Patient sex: F
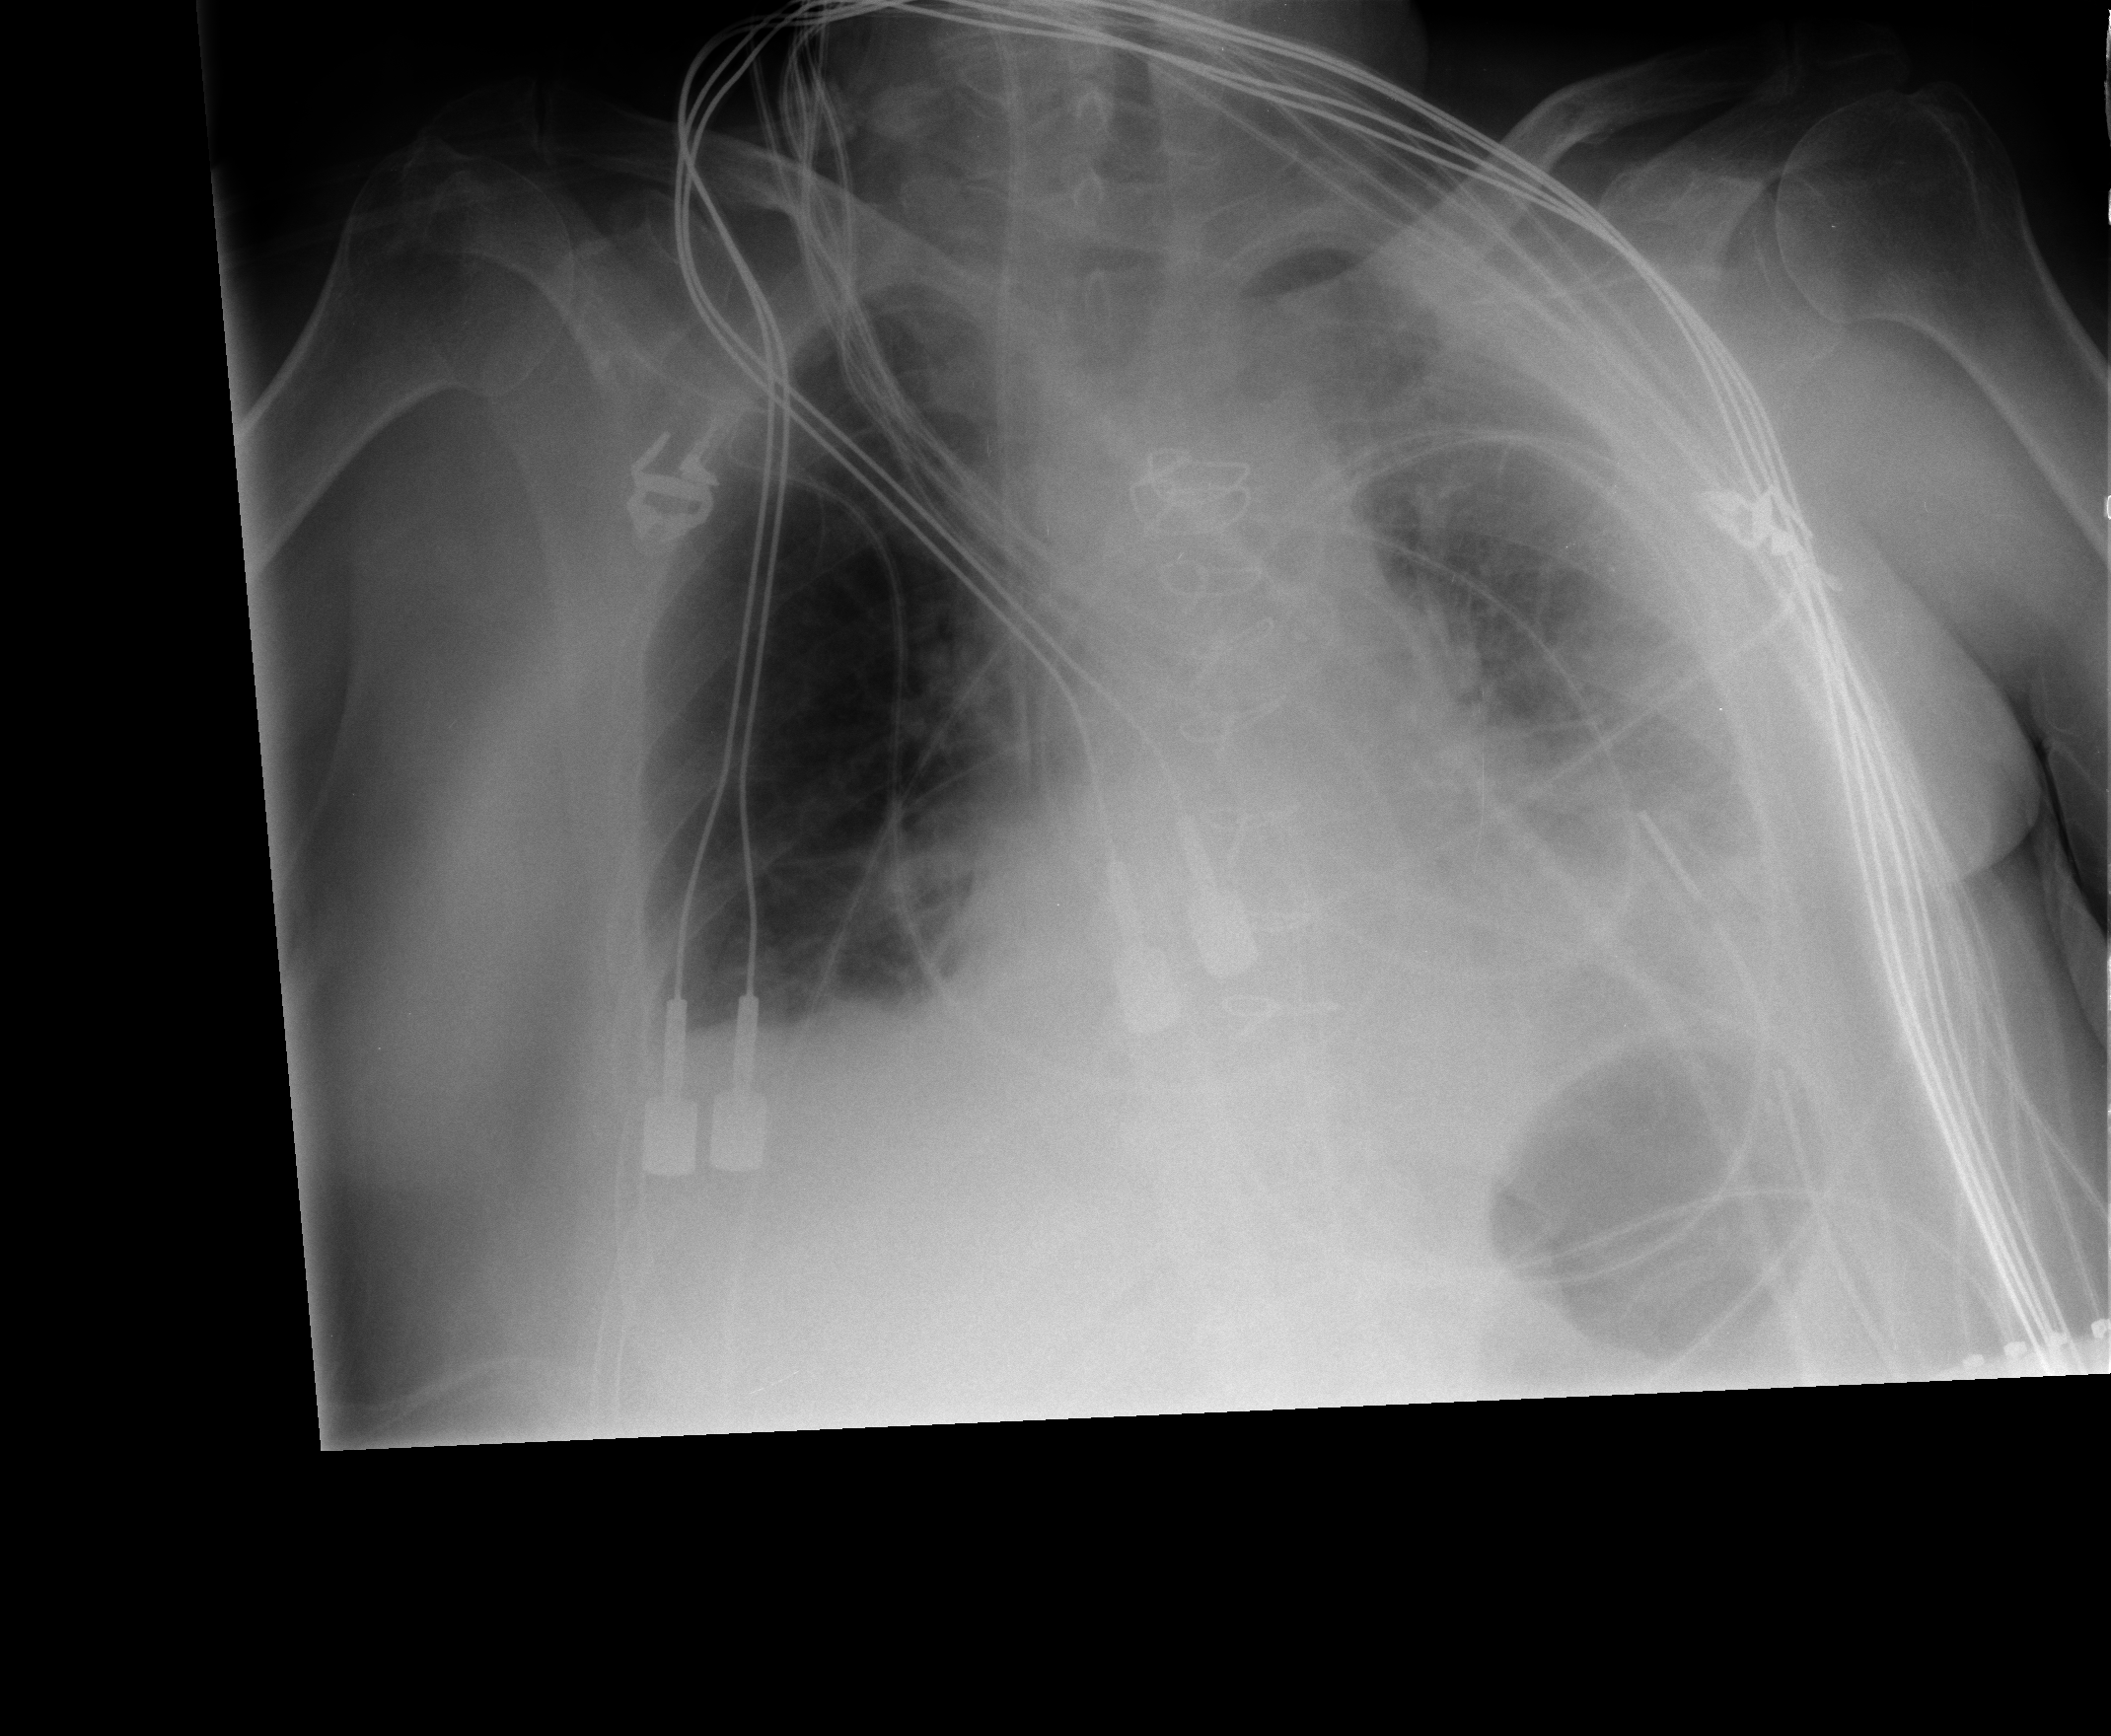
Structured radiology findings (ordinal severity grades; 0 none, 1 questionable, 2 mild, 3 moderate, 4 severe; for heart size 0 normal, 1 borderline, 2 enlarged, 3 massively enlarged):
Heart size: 2
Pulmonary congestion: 1
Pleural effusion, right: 2
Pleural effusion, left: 2
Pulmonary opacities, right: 0
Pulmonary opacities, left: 1
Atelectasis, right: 2
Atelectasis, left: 3